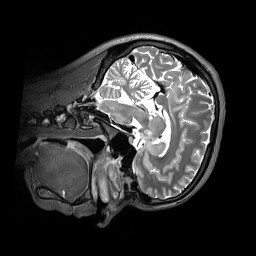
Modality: T2w
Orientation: sagittal
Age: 21
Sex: female
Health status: healthy
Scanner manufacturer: siemens
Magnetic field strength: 3 T
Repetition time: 3.2 s
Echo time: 0.412 s